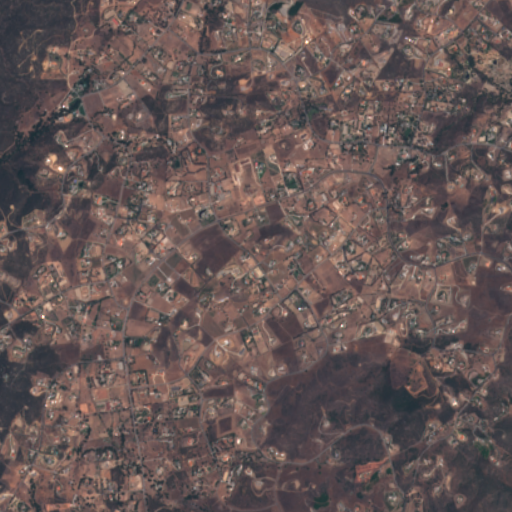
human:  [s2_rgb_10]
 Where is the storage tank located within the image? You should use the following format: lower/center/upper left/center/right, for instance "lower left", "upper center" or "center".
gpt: The storage tank is located in the lower left of the image.
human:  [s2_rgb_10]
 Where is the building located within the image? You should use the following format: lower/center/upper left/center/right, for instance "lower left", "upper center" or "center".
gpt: The building is located in the center left of the image.
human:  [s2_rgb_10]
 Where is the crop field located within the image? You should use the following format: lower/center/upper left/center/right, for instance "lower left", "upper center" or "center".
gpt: There is no crop field in the image.